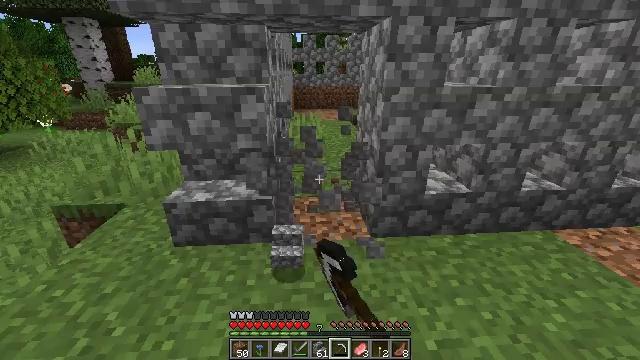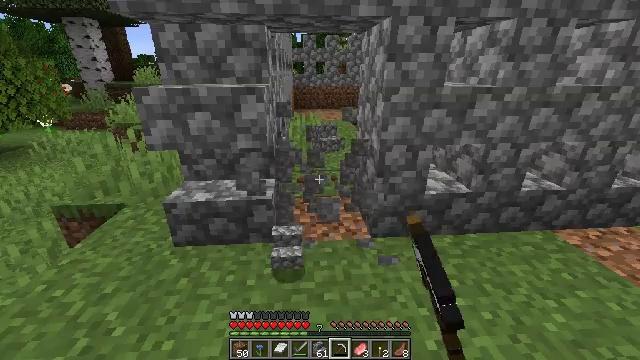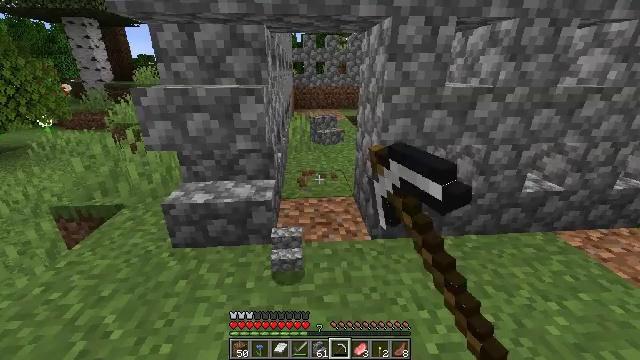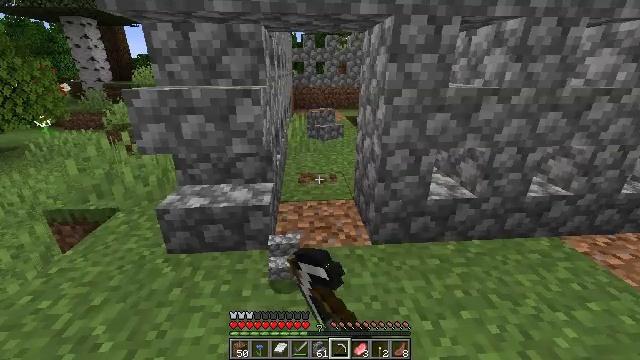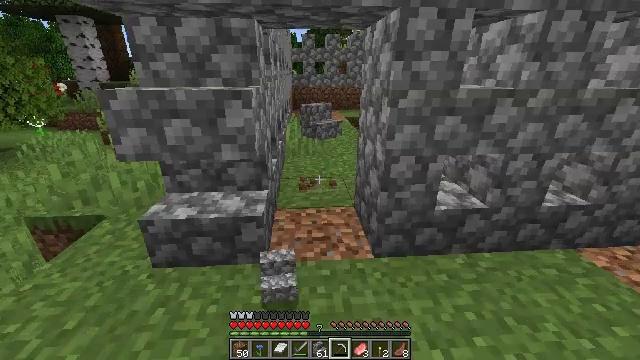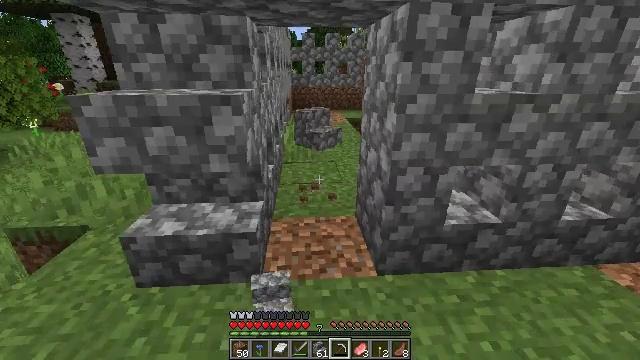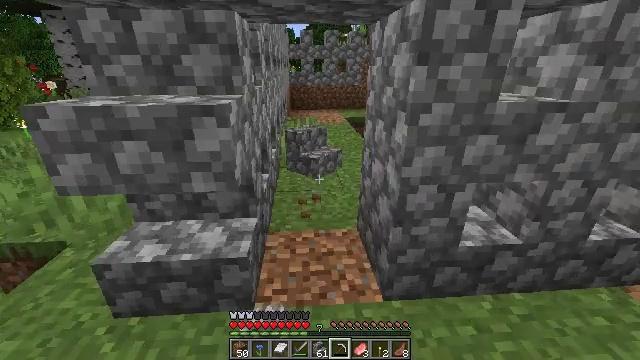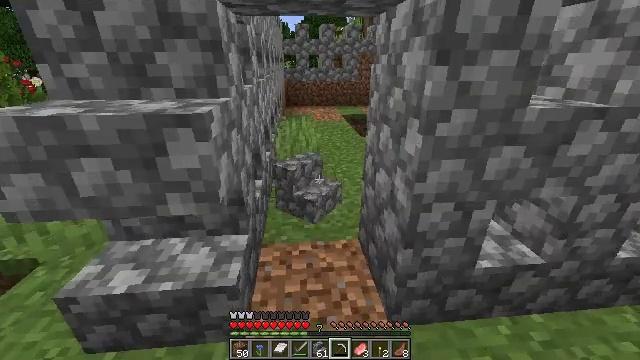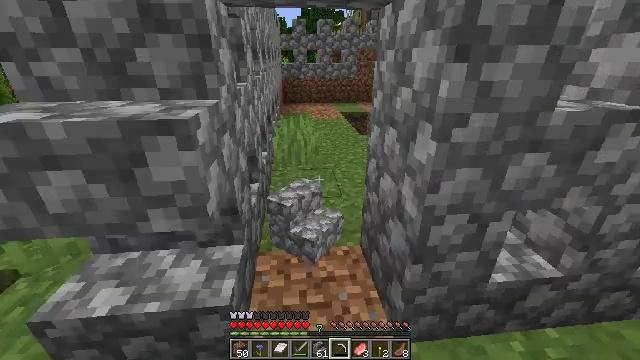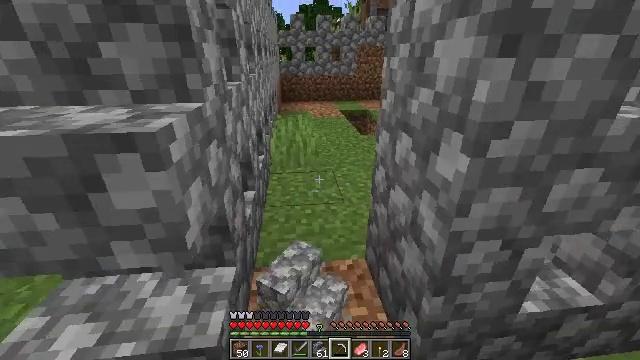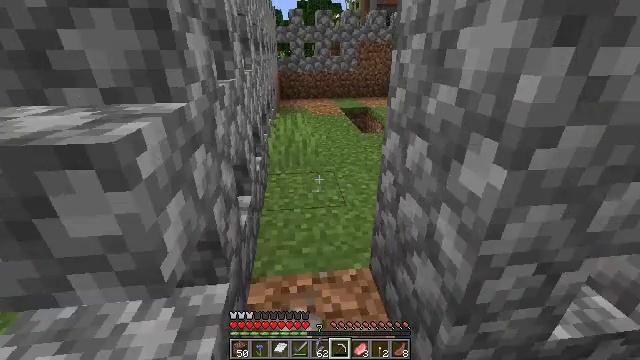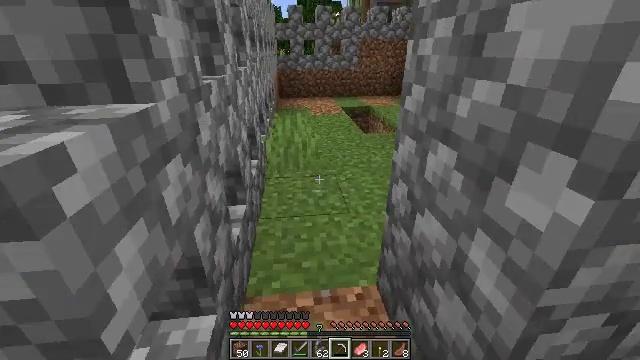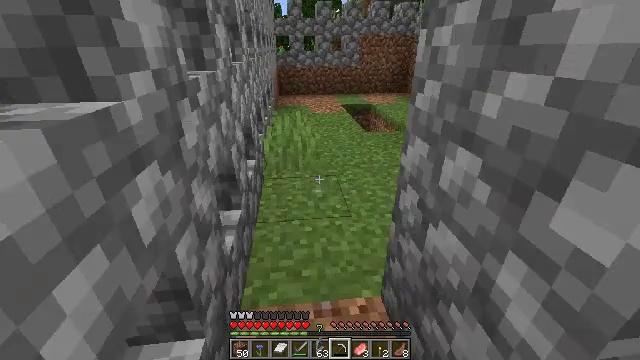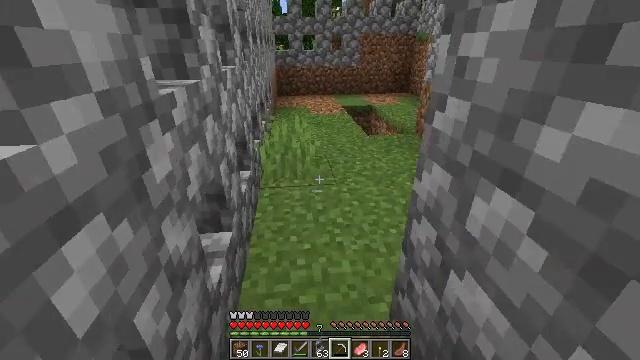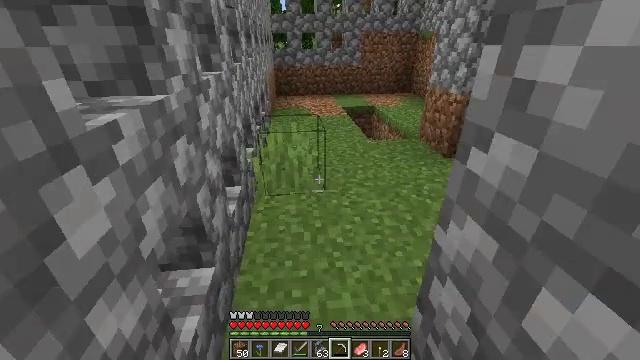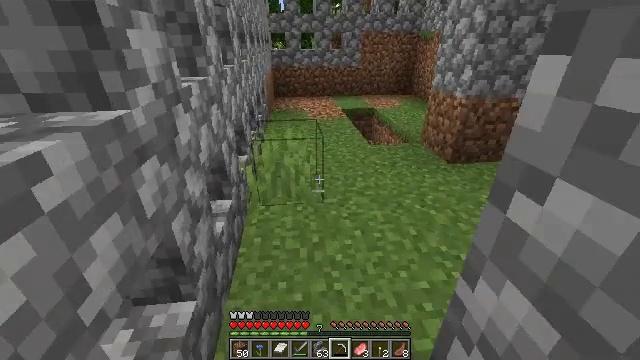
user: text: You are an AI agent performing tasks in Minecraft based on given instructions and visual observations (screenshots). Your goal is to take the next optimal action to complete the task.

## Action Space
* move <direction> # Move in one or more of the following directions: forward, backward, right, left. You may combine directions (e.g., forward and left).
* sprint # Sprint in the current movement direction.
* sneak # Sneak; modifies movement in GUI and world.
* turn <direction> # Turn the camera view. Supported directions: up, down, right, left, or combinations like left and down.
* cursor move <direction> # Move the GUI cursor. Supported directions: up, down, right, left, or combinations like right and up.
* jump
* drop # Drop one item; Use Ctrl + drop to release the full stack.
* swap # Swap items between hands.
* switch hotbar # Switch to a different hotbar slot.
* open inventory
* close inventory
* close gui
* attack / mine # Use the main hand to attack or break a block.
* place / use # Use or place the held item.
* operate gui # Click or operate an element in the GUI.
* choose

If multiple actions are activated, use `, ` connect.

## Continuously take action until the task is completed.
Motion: motion action
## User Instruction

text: Smash the furnace to retrieve it.
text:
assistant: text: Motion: attack / mine
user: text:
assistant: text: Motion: move forward, attack / mine
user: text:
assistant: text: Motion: move forward, attack / mine
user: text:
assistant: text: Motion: move forward
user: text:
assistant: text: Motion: move forward
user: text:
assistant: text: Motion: move forward
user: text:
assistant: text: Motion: move forward
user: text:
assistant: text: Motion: move forward
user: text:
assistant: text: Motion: move forward
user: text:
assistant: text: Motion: move forward
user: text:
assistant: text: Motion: move forward
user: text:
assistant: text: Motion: move forward
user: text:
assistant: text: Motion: move forward
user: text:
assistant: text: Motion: move forward
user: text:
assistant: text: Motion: move forward
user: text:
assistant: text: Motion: move forward
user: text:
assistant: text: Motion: move forward, turn right
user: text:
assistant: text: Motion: move forward, turn right
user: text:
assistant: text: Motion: move forward, turn right
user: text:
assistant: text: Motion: move forward, turn right
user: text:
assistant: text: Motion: move forward, turn right
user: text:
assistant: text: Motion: move forward, turn right
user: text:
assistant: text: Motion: move forward, turn right
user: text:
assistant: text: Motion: move forward, turn right
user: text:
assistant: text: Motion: move forward, turn right
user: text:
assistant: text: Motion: no_op
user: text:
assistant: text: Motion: no_op
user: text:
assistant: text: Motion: no_op
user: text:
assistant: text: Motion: turn left
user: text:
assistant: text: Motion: turn left